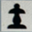
Piece: bP